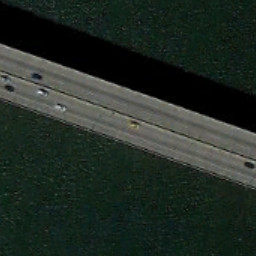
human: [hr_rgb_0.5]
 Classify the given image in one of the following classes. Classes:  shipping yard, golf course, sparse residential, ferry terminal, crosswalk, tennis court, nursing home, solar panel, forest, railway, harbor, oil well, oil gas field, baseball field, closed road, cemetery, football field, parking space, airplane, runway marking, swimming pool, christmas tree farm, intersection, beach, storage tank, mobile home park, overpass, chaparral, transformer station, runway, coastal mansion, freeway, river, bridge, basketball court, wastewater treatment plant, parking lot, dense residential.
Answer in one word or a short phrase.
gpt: bridge